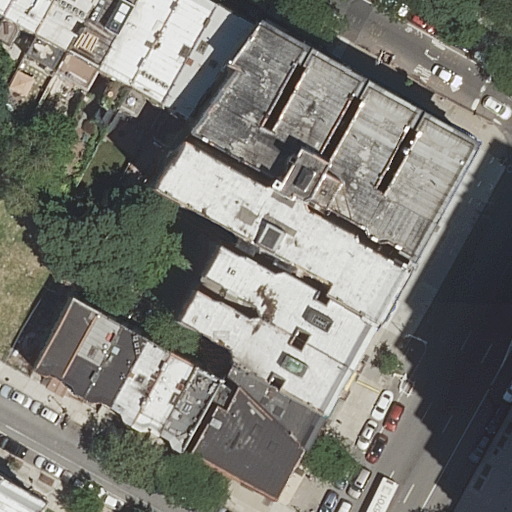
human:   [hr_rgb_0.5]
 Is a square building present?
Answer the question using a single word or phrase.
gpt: no

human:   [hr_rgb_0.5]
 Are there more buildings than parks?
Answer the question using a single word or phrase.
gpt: yes

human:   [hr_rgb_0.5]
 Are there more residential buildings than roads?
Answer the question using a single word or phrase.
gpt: yes

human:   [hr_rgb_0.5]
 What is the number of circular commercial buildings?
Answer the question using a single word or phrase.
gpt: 0

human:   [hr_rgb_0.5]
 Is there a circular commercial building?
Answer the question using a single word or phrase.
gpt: no

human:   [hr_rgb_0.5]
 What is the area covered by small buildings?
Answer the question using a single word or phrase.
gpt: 704m2

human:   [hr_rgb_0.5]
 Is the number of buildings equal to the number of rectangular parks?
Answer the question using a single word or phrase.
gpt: no

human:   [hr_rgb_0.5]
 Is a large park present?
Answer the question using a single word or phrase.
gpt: yes

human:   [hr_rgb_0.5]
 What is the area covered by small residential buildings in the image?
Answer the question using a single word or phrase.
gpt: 704m2

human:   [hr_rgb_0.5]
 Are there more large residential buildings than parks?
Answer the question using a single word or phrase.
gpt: no

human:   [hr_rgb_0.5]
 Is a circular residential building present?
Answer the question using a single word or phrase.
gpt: no

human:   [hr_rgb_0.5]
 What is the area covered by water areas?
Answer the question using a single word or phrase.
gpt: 0m2

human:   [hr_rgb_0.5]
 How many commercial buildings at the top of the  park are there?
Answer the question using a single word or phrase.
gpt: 0

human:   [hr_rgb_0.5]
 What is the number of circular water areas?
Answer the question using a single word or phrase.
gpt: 0

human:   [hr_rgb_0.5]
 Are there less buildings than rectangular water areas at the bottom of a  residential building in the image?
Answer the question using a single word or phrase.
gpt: no

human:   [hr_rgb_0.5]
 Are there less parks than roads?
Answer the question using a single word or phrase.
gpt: yes

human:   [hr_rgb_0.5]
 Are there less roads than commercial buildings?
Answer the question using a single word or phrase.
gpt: no

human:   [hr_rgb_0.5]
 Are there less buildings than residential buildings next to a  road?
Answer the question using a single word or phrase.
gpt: no

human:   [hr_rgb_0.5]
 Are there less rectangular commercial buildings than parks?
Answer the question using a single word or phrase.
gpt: yes

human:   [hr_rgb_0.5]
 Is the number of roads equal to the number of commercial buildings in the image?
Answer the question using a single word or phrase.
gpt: no

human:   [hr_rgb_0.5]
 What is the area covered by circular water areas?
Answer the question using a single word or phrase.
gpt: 0m2

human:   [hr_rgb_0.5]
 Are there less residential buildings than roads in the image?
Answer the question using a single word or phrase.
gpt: no

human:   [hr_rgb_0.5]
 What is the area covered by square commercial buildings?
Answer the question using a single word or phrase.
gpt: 0m2

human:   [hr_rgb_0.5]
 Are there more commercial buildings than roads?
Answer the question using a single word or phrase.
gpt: no

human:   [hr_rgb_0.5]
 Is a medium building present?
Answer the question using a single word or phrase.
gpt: yes

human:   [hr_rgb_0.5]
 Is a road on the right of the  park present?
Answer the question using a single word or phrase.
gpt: no

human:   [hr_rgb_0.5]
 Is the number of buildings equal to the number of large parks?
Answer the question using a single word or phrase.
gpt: no

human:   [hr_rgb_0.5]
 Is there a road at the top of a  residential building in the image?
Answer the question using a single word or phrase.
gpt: yes

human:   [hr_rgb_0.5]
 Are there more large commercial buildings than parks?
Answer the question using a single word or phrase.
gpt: no

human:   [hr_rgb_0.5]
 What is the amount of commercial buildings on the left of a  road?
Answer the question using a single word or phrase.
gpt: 0

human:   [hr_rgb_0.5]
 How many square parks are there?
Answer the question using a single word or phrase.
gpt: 0

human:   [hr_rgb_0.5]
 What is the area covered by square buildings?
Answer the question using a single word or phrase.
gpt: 0m2

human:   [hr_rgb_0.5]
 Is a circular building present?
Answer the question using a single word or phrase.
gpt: no

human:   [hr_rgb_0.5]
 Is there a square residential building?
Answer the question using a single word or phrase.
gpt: no

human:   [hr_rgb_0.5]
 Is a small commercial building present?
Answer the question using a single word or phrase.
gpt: no

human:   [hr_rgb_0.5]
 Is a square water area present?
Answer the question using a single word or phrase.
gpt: no